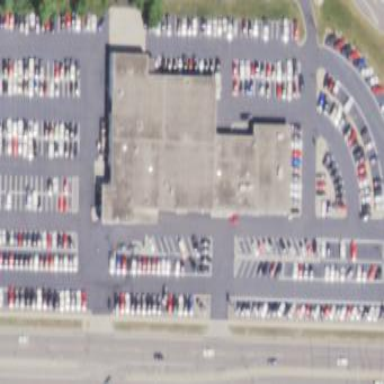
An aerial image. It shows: Building housing car shop.